Question: I'm trying to do something quite standard in GUI design using Python and Tkinter, and I can't figure it out. I'm trying to make something like the following:
'''
+------+----------------------+
| | |
| | |
| | |
| | |
| | |
| | |
| | |
| | |
| | |
| | |
| | |
| | |
| | |
| | |
+------+----------------------+
'''
Very simple setup with a sidebar and a main content area. I can manage to lay out the frames no problem, but the problem comes when I go to . I can get the sidebar to resize just fine, vertically but not horizontally and stuck to the left side, but the main content area refuses to fill the rest of the space horizontally. It's like the sidebar still takes up the same horizontal space even though it's set to resize only in the 'y' direction.
Here's some very simple code to demonstrate what I mean:
'''
from Tkinter import *
root = Tk()
# sidebar
sidebar = Frame(root, width=200, bg='white', height=500, relief='sunken', borderwidth=2)
sidebar.pack(expand=True, fill='y', side='left', anchor='nw')
# main content area
mainarea = Frame(root, bg='#CCC', width=500, height=500)
mainarea.pack(expand=True, fill='both', side='right')
root.mainloop()
'''
And here's what happens when I try to resize it:

Any ideas? I mean, this has to be doable, right? It's practically a standard.
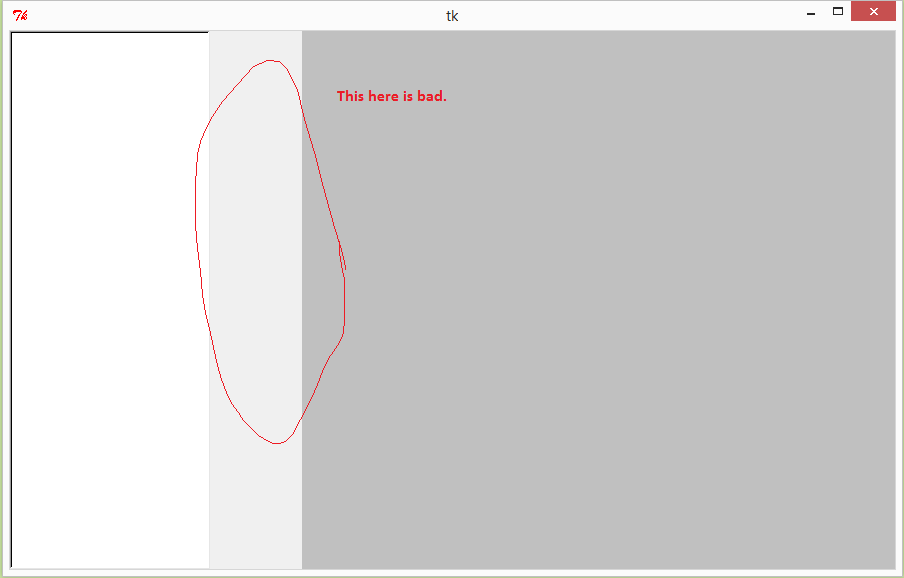
Answer: TL;DR: use 'fill="both"' for the sidebar.
The extra space you are seeing belongs to the sidebar. Because you use 'expand=true' for both widgets, they each are given part of the extra space when you resize the window. Since you didn't specify 'fill' In the "x" direction for the sidebar, it's being given some of the extra space but it is not filling it. It filling it in the "y" direction, just as you asked, and the main area is completely filling its space since it has 'fill="both"'.
You need to either have the sidebar fill in both the "x" and "y" dimension, or turn expand off to have it be a fixed size. Note: when I say "fixed size", it will still fill the area it is given if you use 'fill=both', but when you resize the window, all extra space will go to the main window.
To have a fixed size sidebar, turn expand but set fill to be . You want it to fill the area that was allocated to it, but you don't want that area to grow if the window gets bigger:
'''
import Tkinter as tk
root = tk.Tk()
# sidebar
sidebar = tk.Frame(root, width=200, bg='white', height=500, relief='sunken', borderwidth=2)
sidebar.pack(expand=False, fill='both', side='left', anchor='nw')
# main content area
mainarea = tk.Frame(root, bg='#CCC', width=500, height=500)
mainarea.pack(expand=True, fill='both', side='right')
root.mainloop()
'''
To have a flexible-sized sidebar, turn expand so that it will be given part of the extra space when you resize the window. You want fill to be so that it fills the space that it is given.
'''
import Tkinter as tk
root = tk.Tk()
# sidebar
sidebar = tk.Frame(root, width=200, bg='white', height=500, relief='sunken', borderwidth=2)
sidebar.pack(expand=True, fill='both', side='left', anchor='nw')
# main content area
mainarea = tk.Frame(root, bg='#CCC', width=500, height=500)
mainarea.pack(expand=True, fill='both', side='right')
root.mainloop()
'''
The only difference between the two examples is the use of 'expand=True' or 'expand=False'. expand controls what happens to any extra space when the window resizes. When true, extra space is allocated to the widget, along with any other widgets that have expand set to true. In cases, however, you want the sidebar to completely fill the area it has been given. So in both cases you want 'fill="both"'. fill only determines what the widget does with the area it has been given (fill it or not), but has no bearing on whether the widget gets more or less space that it asks for.
- -